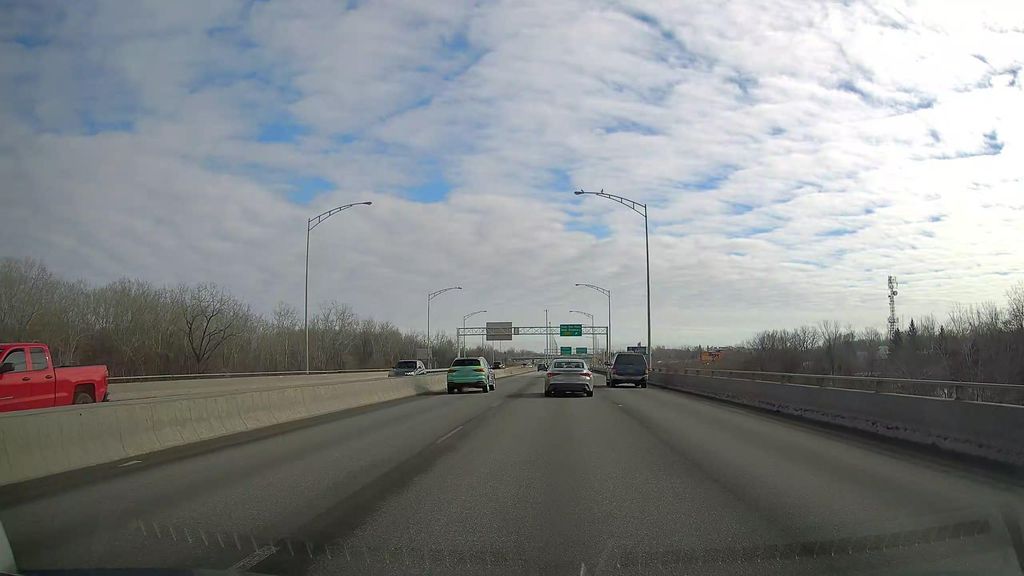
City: montreal